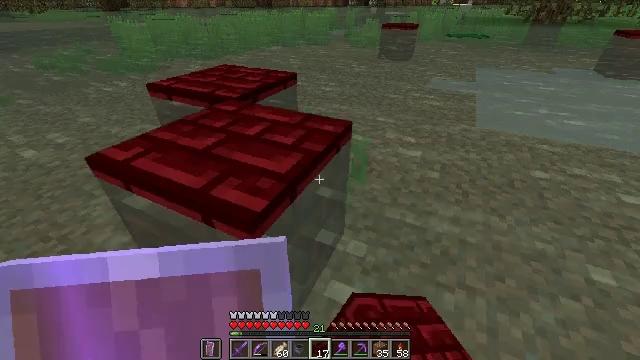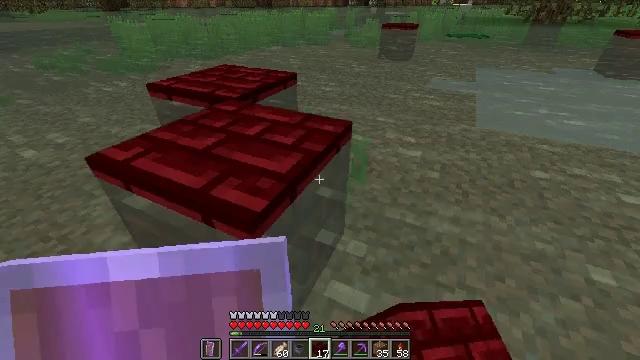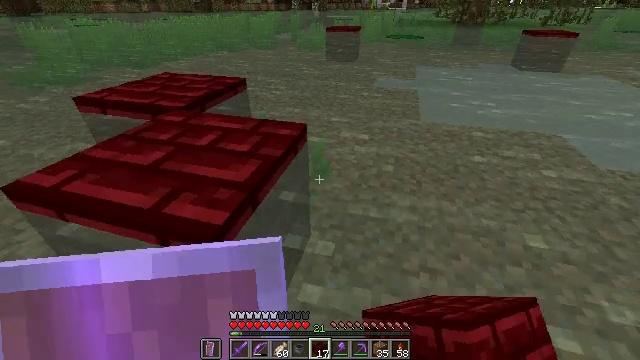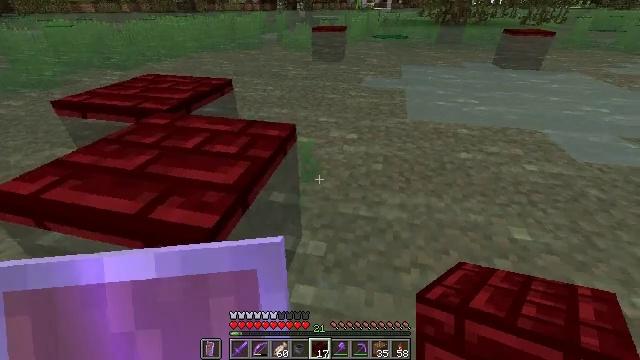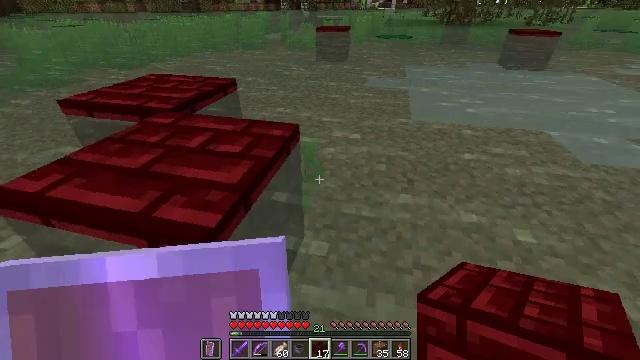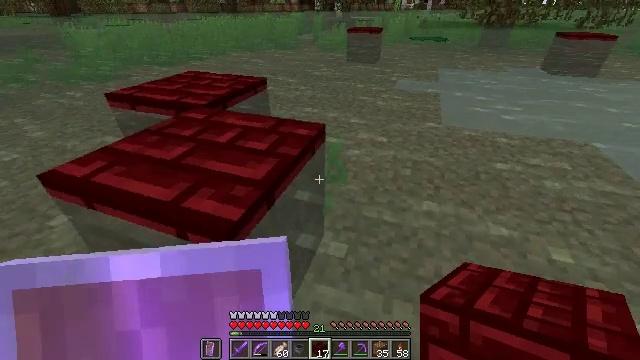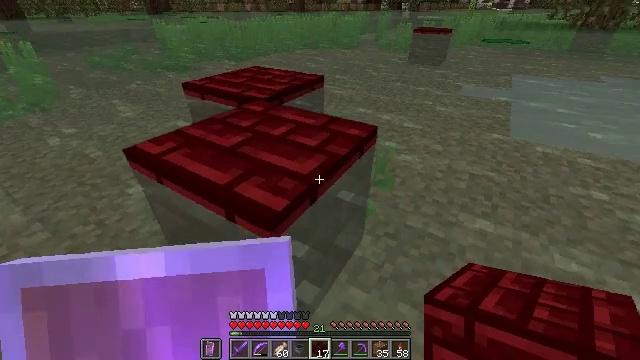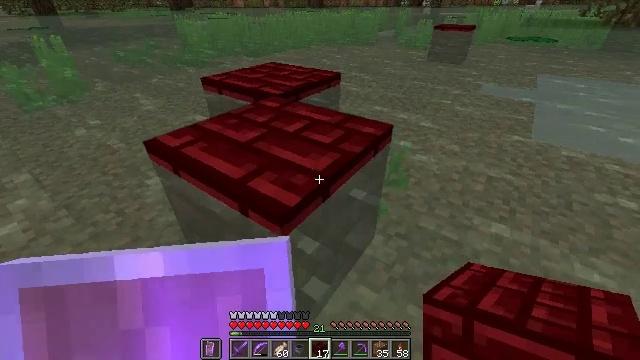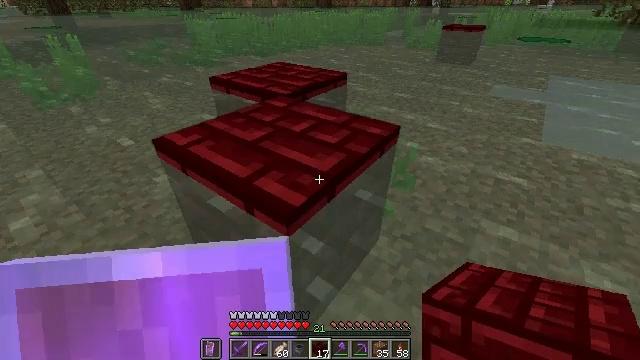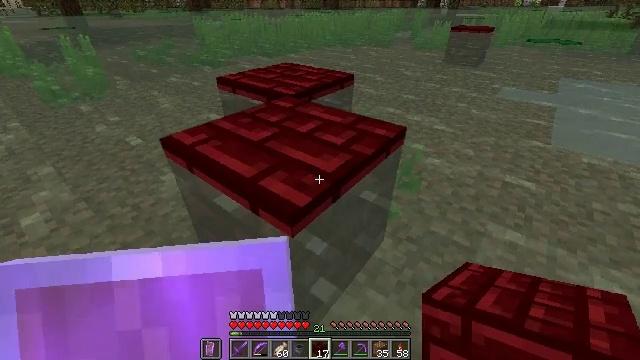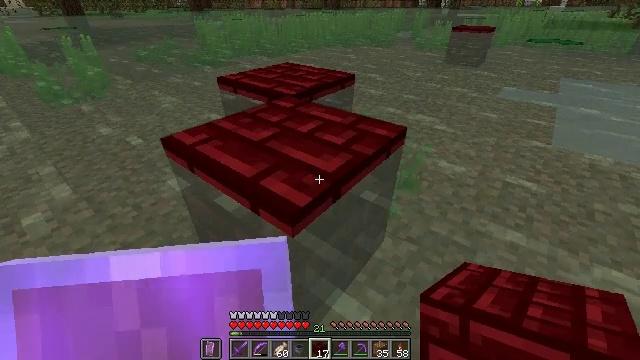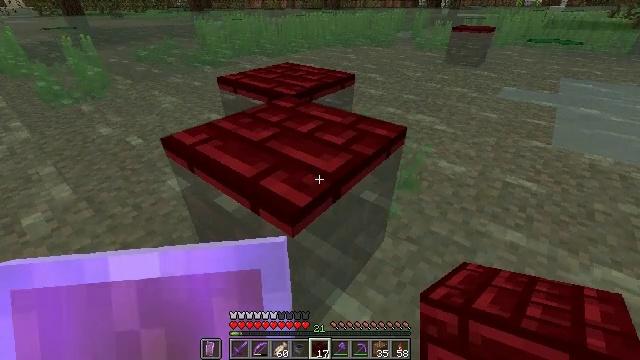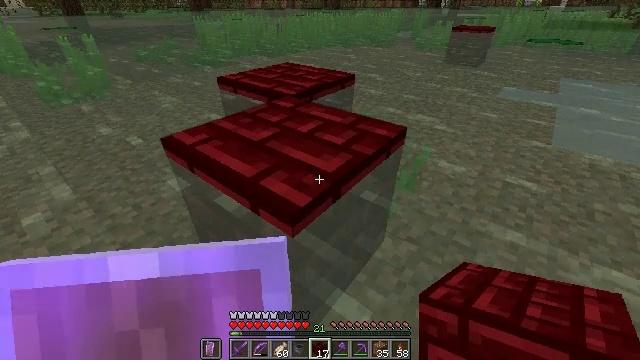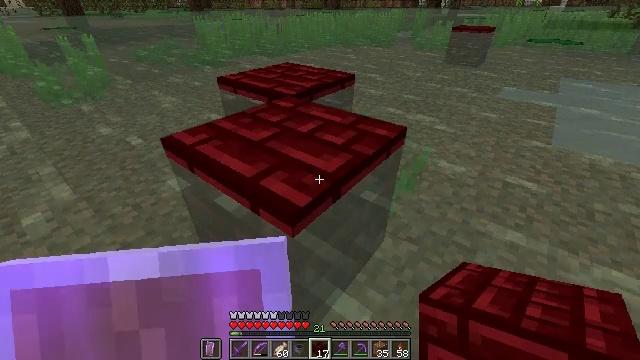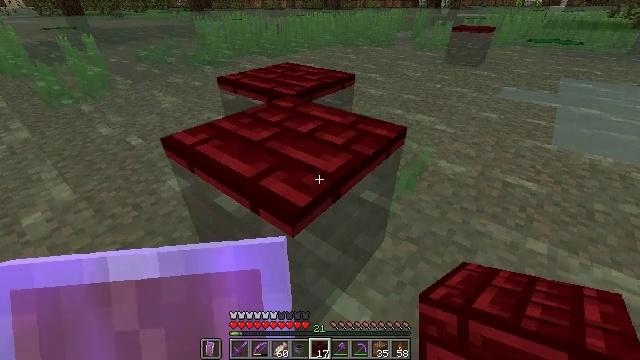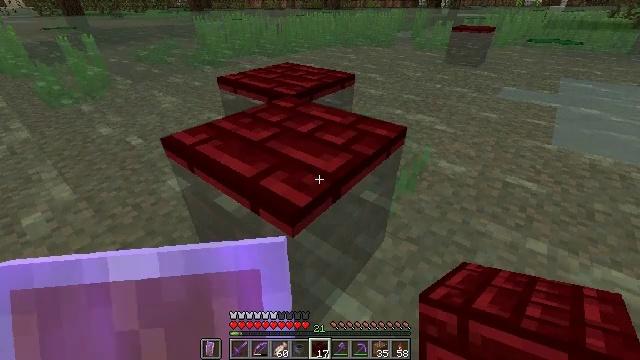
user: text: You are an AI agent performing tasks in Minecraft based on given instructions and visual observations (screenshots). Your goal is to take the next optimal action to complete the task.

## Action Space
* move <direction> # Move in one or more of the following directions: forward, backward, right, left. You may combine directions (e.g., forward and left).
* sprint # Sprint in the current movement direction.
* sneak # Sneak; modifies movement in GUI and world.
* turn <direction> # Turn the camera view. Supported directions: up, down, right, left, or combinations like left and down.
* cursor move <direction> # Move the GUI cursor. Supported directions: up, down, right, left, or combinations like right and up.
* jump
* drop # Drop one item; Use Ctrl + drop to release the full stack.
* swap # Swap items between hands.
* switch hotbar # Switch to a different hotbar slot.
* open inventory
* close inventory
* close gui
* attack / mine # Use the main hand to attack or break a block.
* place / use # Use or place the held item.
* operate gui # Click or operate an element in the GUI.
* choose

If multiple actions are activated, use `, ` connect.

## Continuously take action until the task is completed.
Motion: motion action
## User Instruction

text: mine block red nether bricks
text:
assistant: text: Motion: no_op
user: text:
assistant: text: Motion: turn right
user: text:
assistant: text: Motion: turn right
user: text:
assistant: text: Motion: no_op
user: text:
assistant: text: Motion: turn left
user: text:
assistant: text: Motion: turn left
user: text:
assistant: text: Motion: turn left
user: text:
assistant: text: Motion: turn left
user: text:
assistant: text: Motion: turn left
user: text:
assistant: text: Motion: no_op
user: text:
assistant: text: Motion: no_op
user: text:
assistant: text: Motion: no_op
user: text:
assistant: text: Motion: no_op
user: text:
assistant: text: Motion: no_op
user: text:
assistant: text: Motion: no_op
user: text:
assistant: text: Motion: no_op
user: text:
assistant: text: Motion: no_op
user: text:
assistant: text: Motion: no_op
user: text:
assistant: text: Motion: no_op
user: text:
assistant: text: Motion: no_op
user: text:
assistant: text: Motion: no_op
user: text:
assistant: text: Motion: no_op
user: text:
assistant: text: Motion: no_op
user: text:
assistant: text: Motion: no_op
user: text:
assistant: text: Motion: no_op
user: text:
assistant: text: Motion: no_op
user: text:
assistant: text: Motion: no_op
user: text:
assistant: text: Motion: no_op
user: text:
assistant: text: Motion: no_op
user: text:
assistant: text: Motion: no_op